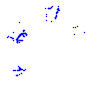
Particle: proton